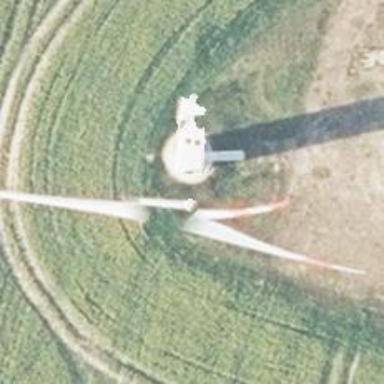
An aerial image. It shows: Wind generator is in the picture.